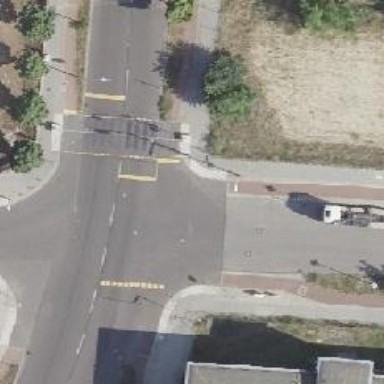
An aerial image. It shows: Unmarked crossing on the road.